Question: I'm trying multi series bar chart based on "Name" but it's throwing an error
> The chart area contains incompatible chart types. For example, bar charts and column charts cannot exist in the same chart area.
Here is my code:
'''
Chart1.Series["Series1"].ChartType = SeriesChartType.Bar;
Chart1.Series["Series1"]["DrawingStyle"] = "Emboss";
Chart1.ChartAreas["ChartArea1"].Area3DStyle.Enable3D = false;
Chart1.Series["Series1"].IsValueShownAsLabel = true;
DataTable dt = new DataTable();
DataColumn dc;
dc = new DataColumn();
dc.ColumnName = "Name";
dt.Columns.Add(dc);
dc = new DataColumn();
dc.ColumnName = "Question";
dt.Columns.Add(dc);
dc = new DataColumn();
dc.ColumnName = "Marks";
dt.Columns.Add(dc);
DataRow dr;
dr = dt.NewRow();
dr["Name"] = "Fred";
dr["Question"] = "2D";
dr["Marks"] = "54";
dt.Rows.Add(dr);
dr = dt.NewRow();
dr["Name"] = "Bill";
dr["Question"] = "3D";
dr["Marks"] = "66";
dt.Rows.Add(dr);
dr = dt.NewRow();
dr["Name"] = "Rhona";
dr["Question"] = "4D";
dr["Marks"] = "32";
dt.Rows.Add(dr);
dr = dt.NewRow();
dr["Name"] = "Peter";
dr["Question"] = "5D";
dr["Marks"] = "46";
dt.Rows.Add(dr);
var IEtable = (dt as System.ComponentModel.IListSource).GetList();
Chart1.DataBindTable(IEtable, "Name");
'''
and Mark up is,
'''
<asp:Chart ID="Chart1" runat="server" Width="850px" Height="500px" >
<Series>
<asp:series Name="Series1" ChartArea="ChartArea1"></asp:series>
</Series>
<ChartAreas>
<asp:ChartArea Name="ChartArea1">
</asp:ChartArea>
</ChartAreas>
</asp:Chart>
'''
I'm looking for an output like,

Where color bars represents "Names"
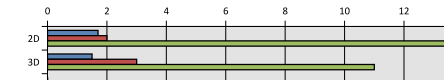
Answer: This is definitely possible and you'll be able to produce a chart that looks like this:

The following code will get what you need:
'''
<asp:Chart ID="Chart1" runat="server" Palette="SeaGreen" BackColor="LightGray" Width="654px">
<Series>
</Series>
<ChartAreas>
<asp:ChartArea Name="ChartArea1" AlignmentOrientation="Horizontal">
</asp:ChartArea>
</ChartAreas>
</asp:Chart>
'''
'''
//Build Sample Data DataTable
DataTable dt = new DataTable();
DataColumn dc;
dc = new DataColumn();
dc.ColumnName = "Name";
dt.Columns.Add(dc);
dc = new DataColumn();
dc.ColumnName = "Question";
dt.Columns.Add(dc);
dt.Columns.Add("Marks", typeof(int));
string question = "2D";
DataRow dr;
dr = dt.NewRow();
dr["Name"] = "Fred";
dr["Question"] = question;
dr["Marks"] = 54;
dt.Rows.Add(dr);
dr = dt.NewRow();
dr["Name"] = "Bill";
dr["Question"] = question;
dr["Marks"] = 66;
dt.Rows.Add(dr);
dr = dt.NewRow();
dr["Name"] = "Rhona";
dr["Question"] = question;
dr["Marks"] = 32;
dt.Rows.Add(dr);
dr = dt.NewRow();
dr["Name"] = "Peter";
dr["Question"] = question;
dr["Marks"] = 46;
dt.Rows.Add(dr);
question = "4D";
dr = dt.NewRow();
dr["Name"] = "Fred";
dr["Question"] = question;
dr["Marks"] = 89;
dt.Rows.Add(dr);
dr = dt.NewRow();
dr["Name"] = "Bill";
dr["Question"] = question;
dr["Marks"] = 99;
dt.Rows.Add(dr);
dr = dt.NewRow();
dr["Name"] = "Rhona";
dr["Question"] = question;
dr["Marks"] = 28;
dt.Rows.Add(dr);
dr = dt.NewRow();
dr["Name"] = "Peter";
dr["Question"] = question;
dr["Marks"] = 44;
dt.Rows.Add(dr);
question = "3D";
dr = dt.NewRow();
dr["Name"] = "Fred";
dr["Question"] = question;
dr["Marks"] = 26;
dt.Rows.Add(dr);
dr = dt.NewRow();
dr["Name"] = "Bill";
dr["Question"] = question;
dr["Marks"] = 89;
dt.Rows.Add(dr);
dr = dt.NewRow();
dr["Name"] = "Rhona";
dr["Question"] = question;
dr["Marks"] = 73;
dt.Rows.Add(dr);
dr = dt.NewRow();
dr["Name"] = "Peter";
dr["Question"] = question;
dr["Marks"] = 14;
dt.Rows.Add(dr);
//Sort the datatable
DataView dv = dt.DefaultView;
dv.Sort = "Question ASC, Name ASC";
dt = dv.ToTable();
DataTable table = new DataTable();
table.Columns.Add("Question", typeof(string));
foreach (DataRow dr2 in dt.Rows)
{
//Add user Names to DataTable table
if (!table.Columns.Contains(dr2["Name"].ToString())) {
table.Columns.Add(dr2["Name"].ToString(), typeof(int));
}
//Add empty Question rows to DataTable
if (table.AsEnumerable().Where(x => x.Field<string>("Question") == dr2["Question"].ToString()).Count() == 0)
{
table.Rows.Add(dr2["Question"].ToString());
}
}
// Loop through all columns and questions and then calculate the mark
for (int i = 1; i < table.Columns.Count;i++ )
{
for (int j = 0; j < table.Rows.Count; j++)
{
string questionName = table.Rows[j][0].ToString();
for (int k = 0; k < dt.Rows.Count; k++)
{
string userName = table.Columns[i].ColumnName;
table.Rows[j][i] = dt.AsEnumerable().Where(x => x.Field<string>("Name") == userName).Where(y=>y.Field<string>("Question") == questionName).Sum(r => r.Field<int>("Marks"));
}
}
}
Chart1.Series[seriesName].ChartType = SeriesChartType.Bar;
//convert datatable to a IEnumerable form
var IEtable = (table as System.ComponentModel.IListSource).GetList();
Chart1.DataBindTable(IEtable, "Question");
'''